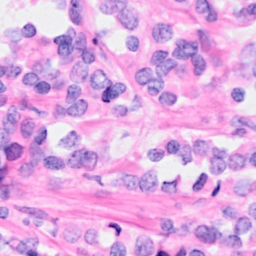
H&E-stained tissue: Breast